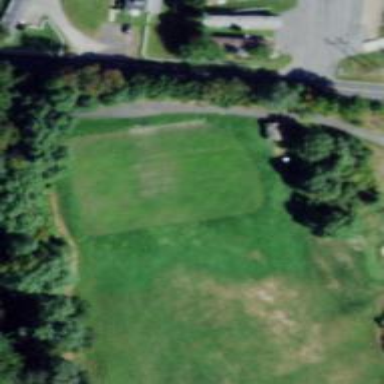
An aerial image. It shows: Grassy area designated as golf tee.